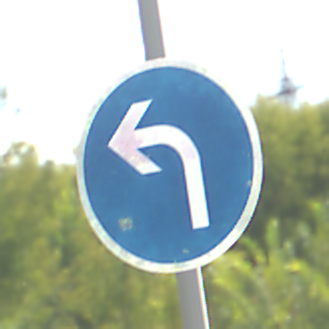
Verkehrszeichen: VorgeschriebeneFahrtrichtungLinks
Umgebung: Outdoor, Suburban
Tageszeit: Midday
Wetter: PartlyCloudy
Licht: Natural
Jahreszeit: Summer
Kontrast: HighContrast